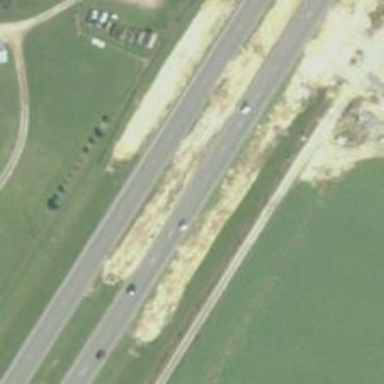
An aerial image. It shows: This image shows trunk highway that functions as expressway.